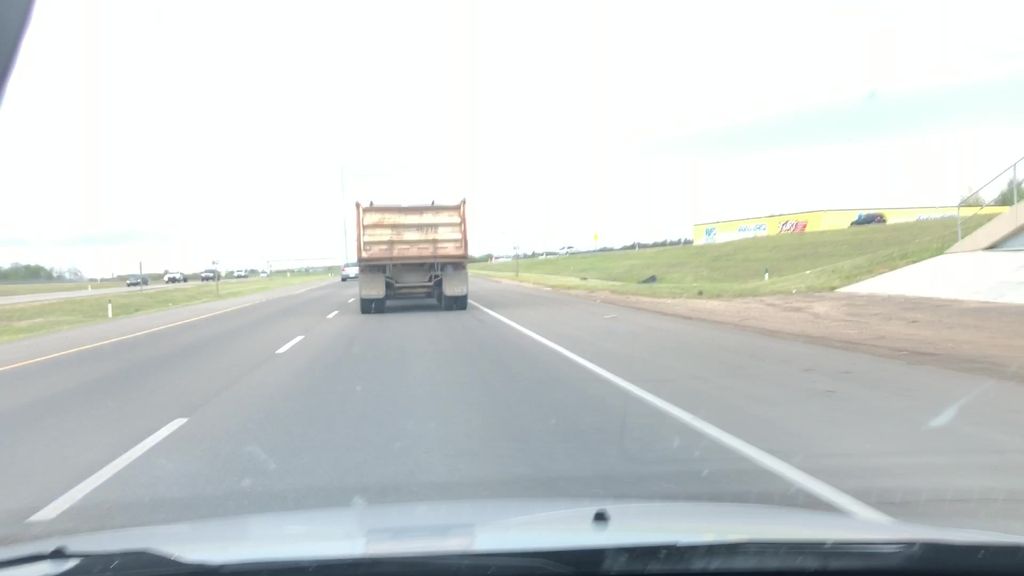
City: edmonton